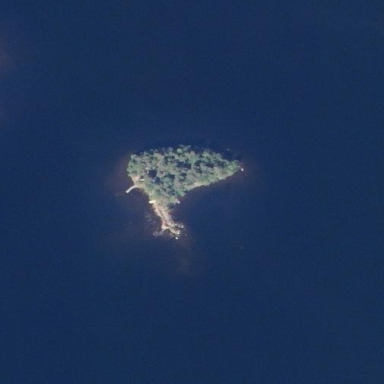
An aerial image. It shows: Islet.